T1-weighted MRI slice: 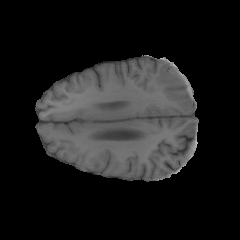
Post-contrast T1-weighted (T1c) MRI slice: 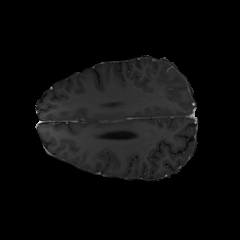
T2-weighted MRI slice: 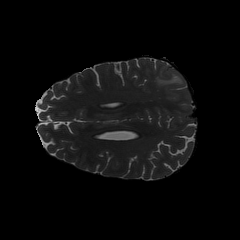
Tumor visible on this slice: yes